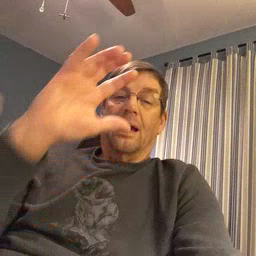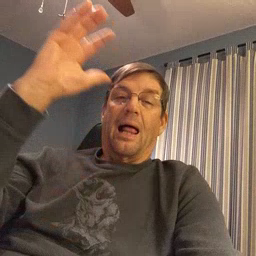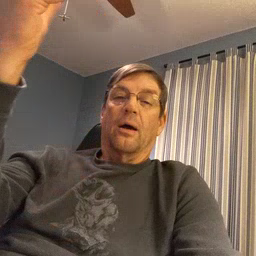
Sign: cloud